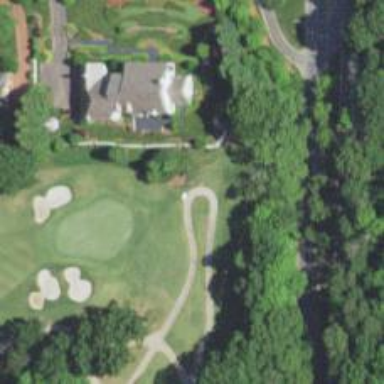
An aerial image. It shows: Golf path made of asphalt.